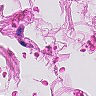
Metastatic tissue present: no